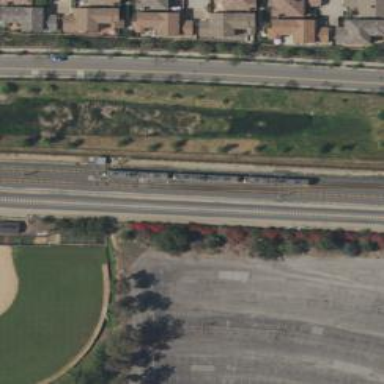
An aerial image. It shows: Light rail electrified with contact line.